Brain MRI, t1w sequence, axial 2D slice.
Patient: age 38, sex F, weight 78 kg, height 1.78 m
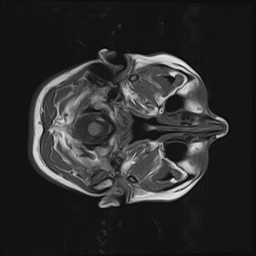